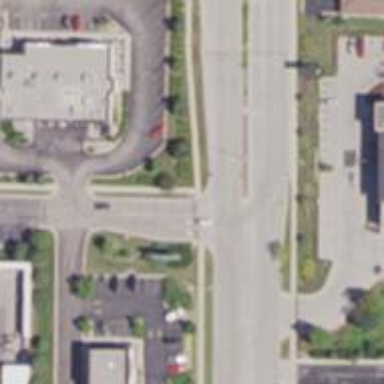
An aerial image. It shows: Unmarked stop crossing on the road.